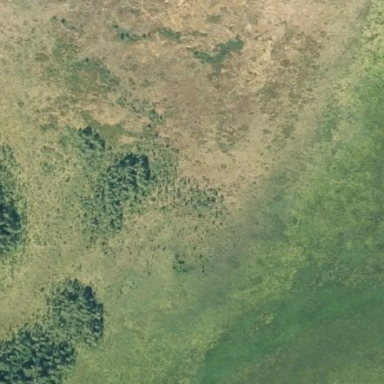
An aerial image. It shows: Swampy wetland area.